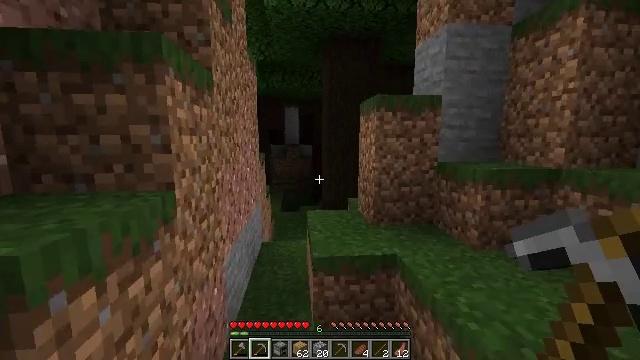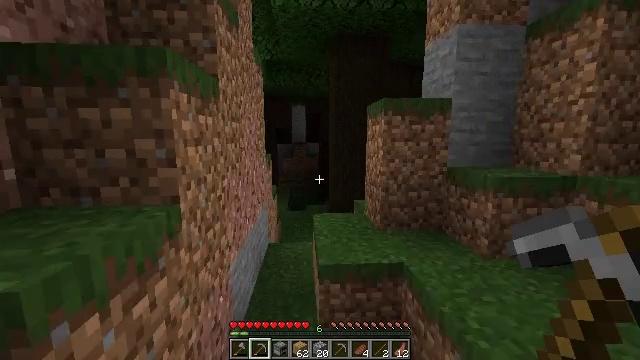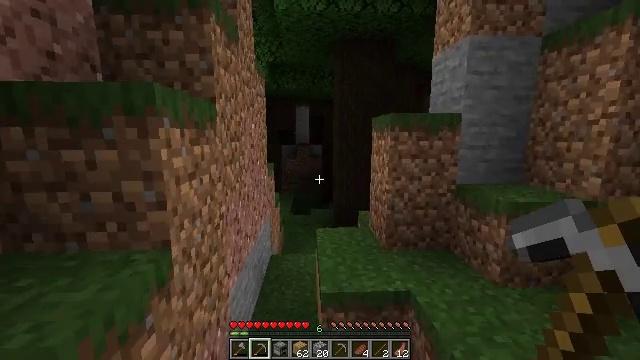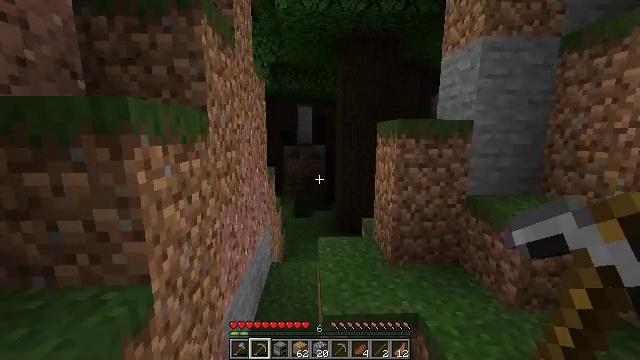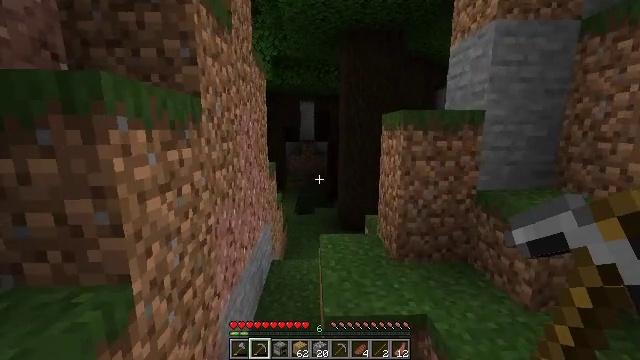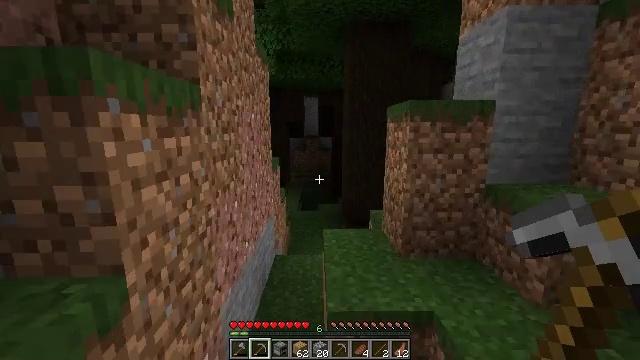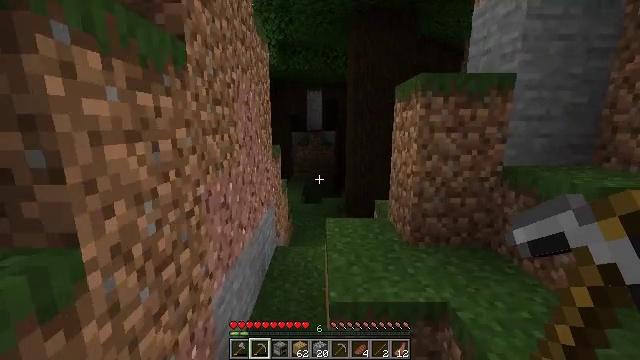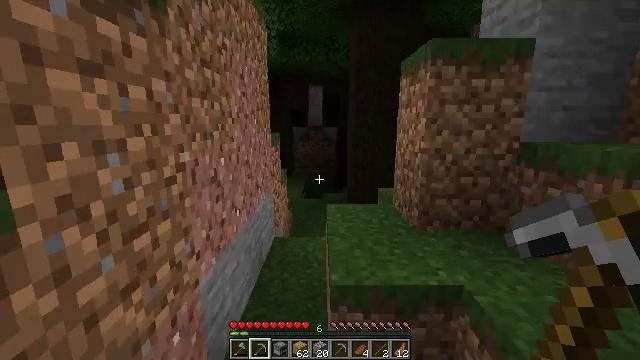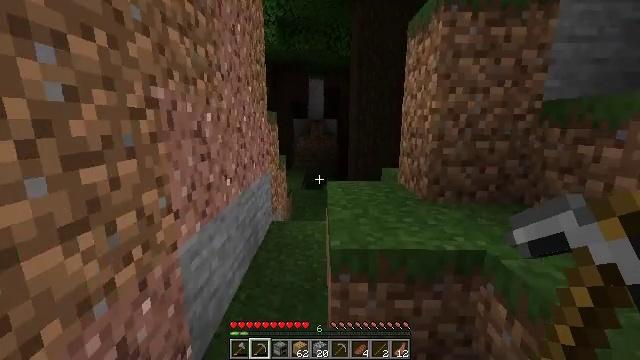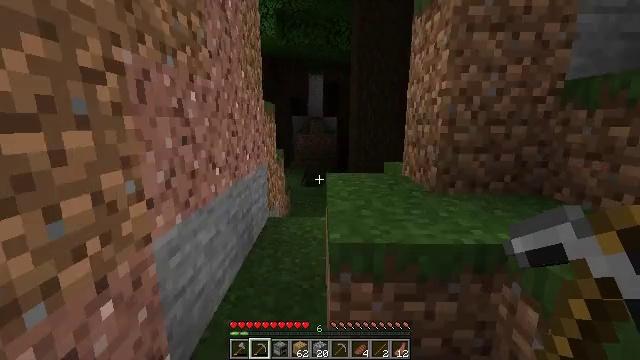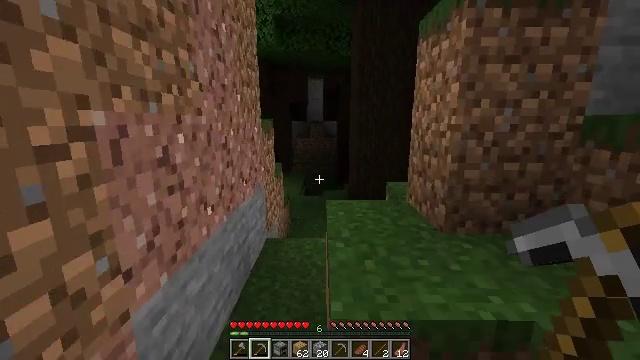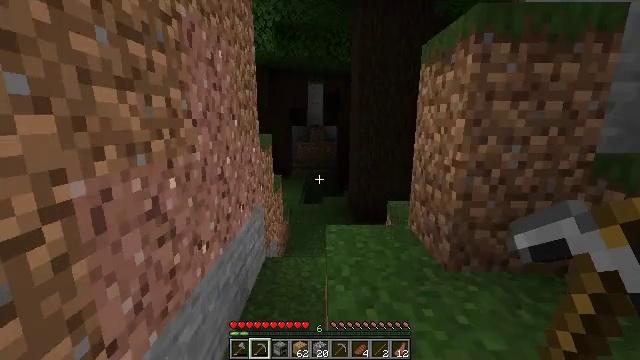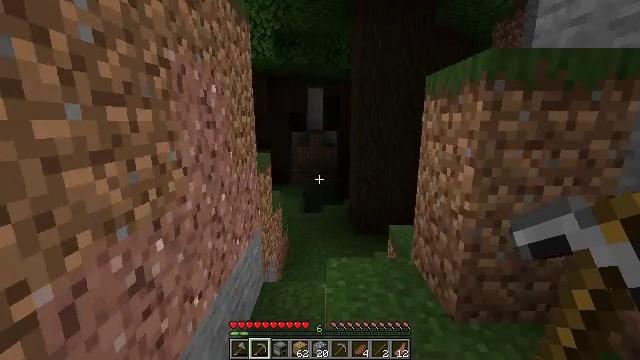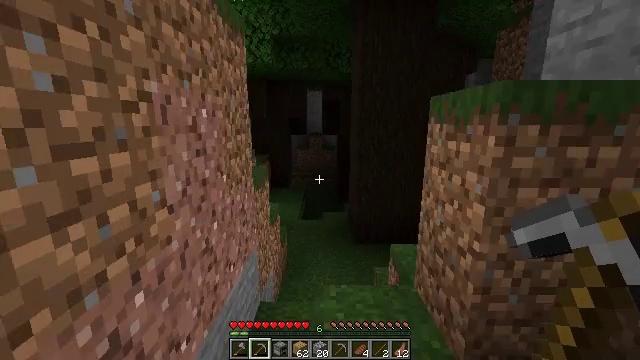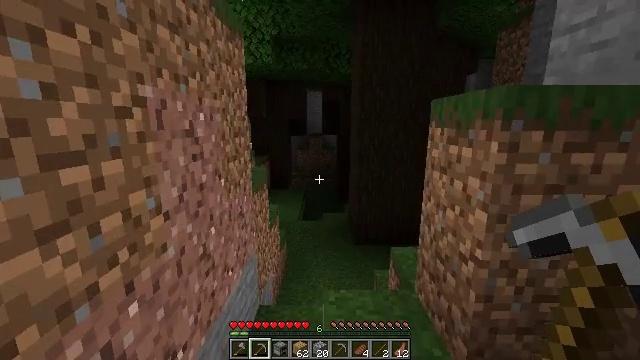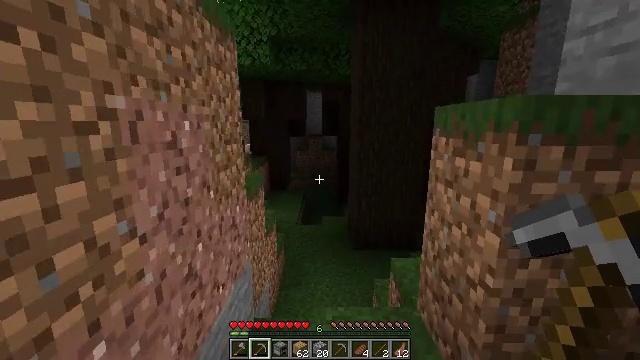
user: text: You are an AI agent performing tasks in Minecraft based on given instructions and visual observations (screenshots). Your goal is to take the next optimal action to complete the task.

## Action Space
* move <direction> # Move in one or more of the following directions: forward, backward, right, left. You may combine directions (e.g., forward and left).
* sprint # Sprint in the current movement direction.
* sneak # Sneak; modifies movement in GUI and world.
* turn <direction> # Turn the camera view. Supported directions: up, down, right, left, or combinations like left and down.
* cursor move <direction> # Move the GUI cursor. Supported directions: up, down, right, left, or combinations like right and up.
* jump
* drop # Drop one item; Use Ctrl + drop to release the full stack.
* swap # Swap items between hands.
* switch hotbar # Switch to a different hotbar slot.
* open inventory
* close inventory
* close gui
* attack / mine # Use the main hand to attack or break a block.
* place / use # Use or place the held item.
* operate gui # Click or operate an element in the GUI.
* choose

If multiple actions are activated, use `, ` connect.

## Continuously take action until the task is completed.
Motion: motion action
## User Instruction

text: Left click to mine the dead bush.
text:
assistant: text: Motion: move forward, turn left, jump
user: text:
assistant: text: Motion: move forward, jump
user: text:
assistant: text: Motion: move forward, jump
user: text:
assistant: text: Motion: move forward, jump
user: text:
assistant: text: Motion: move forward, jump
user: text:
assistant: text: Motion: move forward, jump
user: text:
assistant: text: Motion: move forward, jump
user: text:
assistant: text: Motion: move forward, jump
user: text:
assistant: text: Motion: move forward, jump
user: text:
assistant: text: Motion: move forward, jump
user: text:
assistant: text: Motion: move forward, jump
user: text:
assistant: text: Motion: move forward, jump
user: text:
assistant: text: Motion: move forward and move right, jump
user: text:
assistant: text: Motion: move forward and move right, jump
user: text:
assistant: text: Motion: move forward and move right, jump
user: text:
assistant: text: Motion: move forward and move right, jump
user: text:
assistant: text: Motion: move forward and move right, jump
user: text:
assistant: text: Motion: move forward and move right, jump
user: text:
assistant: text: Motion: move forward and move right
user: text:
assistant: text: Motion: move forward
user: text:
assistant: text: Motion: move forward
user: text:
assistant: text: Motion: move forward
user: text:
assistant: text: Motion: move forward
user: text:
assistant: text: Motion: move forward
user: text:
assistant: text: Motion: move forward
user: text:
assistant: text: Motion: move forward
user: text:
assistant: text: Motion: no_op
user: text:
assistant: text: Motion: no_op
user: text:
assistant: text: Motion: no_op
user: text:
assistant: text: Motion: no_op